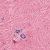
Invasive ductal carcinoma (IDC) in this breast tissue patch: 0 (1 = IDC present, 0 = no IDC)